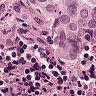
Metastatic tissue present: yes